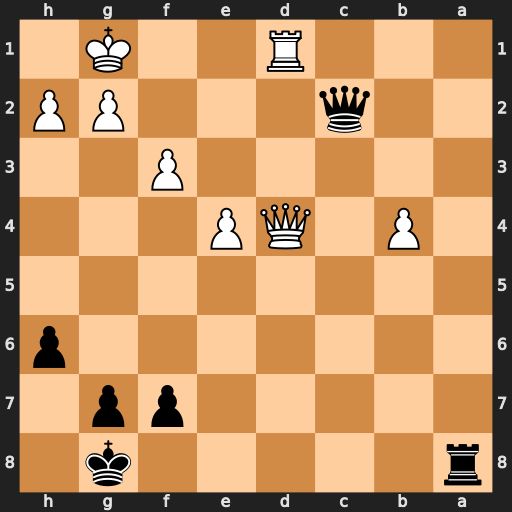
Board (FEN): r5k1/5pp1/7p/8/1P1QP3/5P2/2q3PP/3R2K1
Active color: b
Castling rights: -
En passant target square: -
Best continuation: Ra2 Qd2 Qxd2 Rxd2 Rxd2